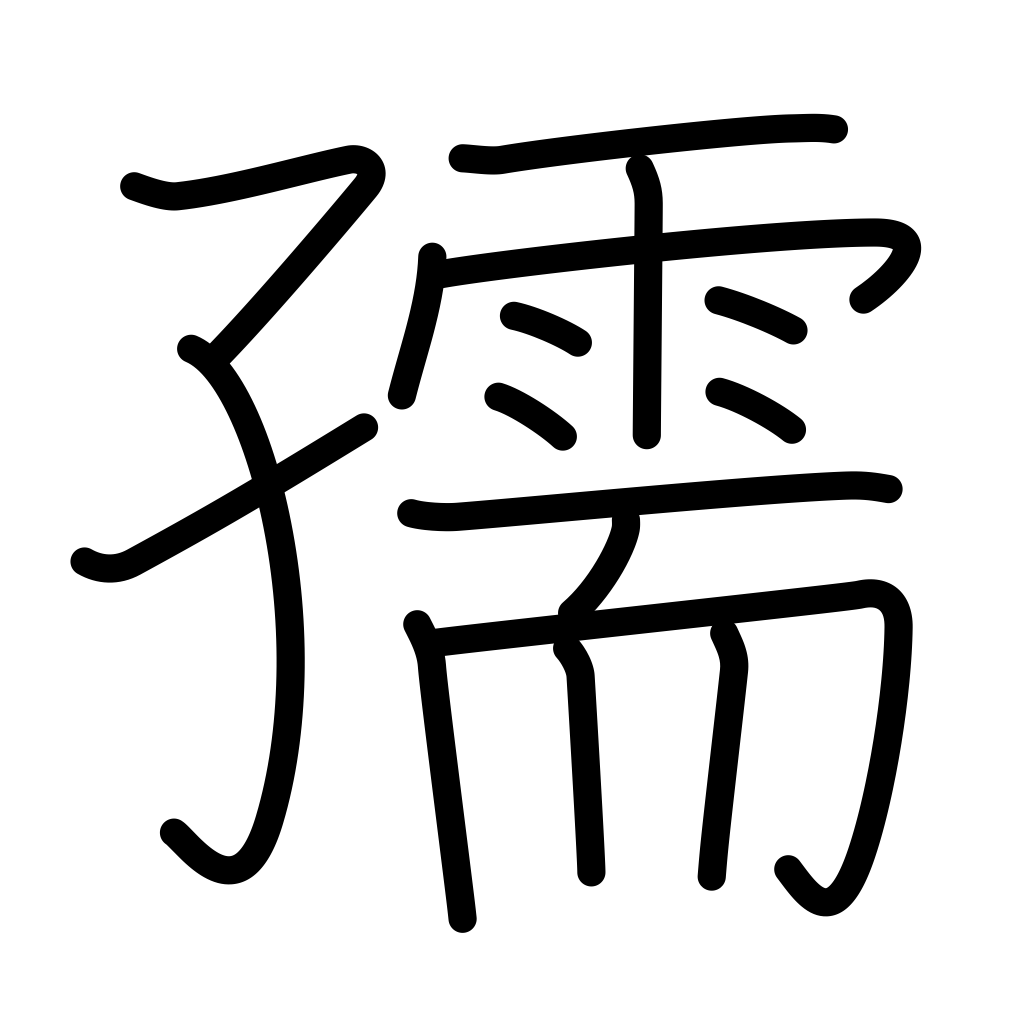
Meaning: child